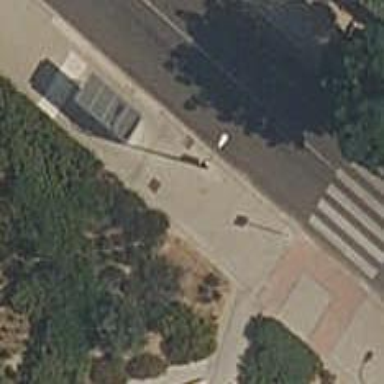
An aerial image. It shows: Bus stop with platform for public transport.